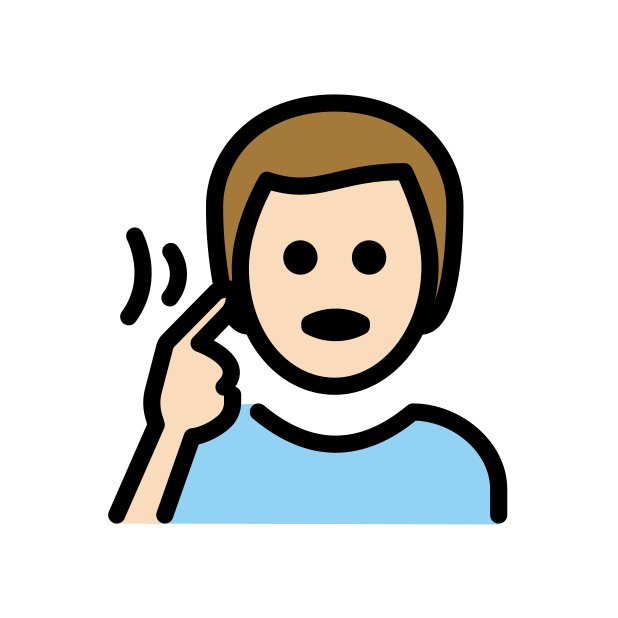
deaf man: light skin tone